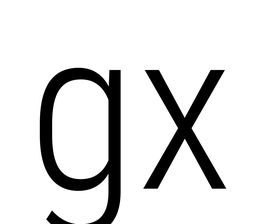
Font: Roboto_Condensed_Light